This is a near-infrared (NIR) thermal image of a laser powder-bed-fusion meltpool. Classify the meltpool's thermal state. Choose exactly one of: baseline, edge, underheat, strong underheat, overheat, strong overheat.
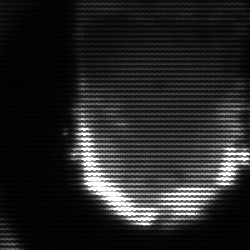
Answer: baseline